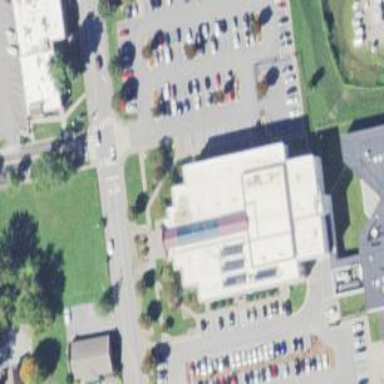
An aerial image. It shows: Courthouse building.